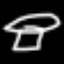
Label: mushroom